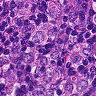
Metastatic tissue present: yes